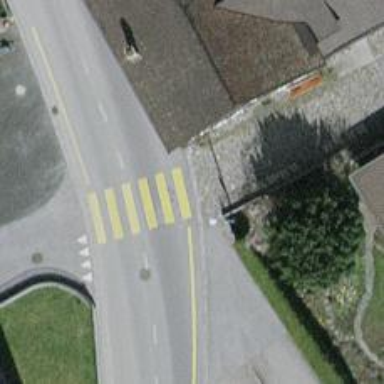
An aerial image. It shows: Marked zebra crossing on the road.